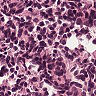
Metastatic tissue present: no